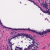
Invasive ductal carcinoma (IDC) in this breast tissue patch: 0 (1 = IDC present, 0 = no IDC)